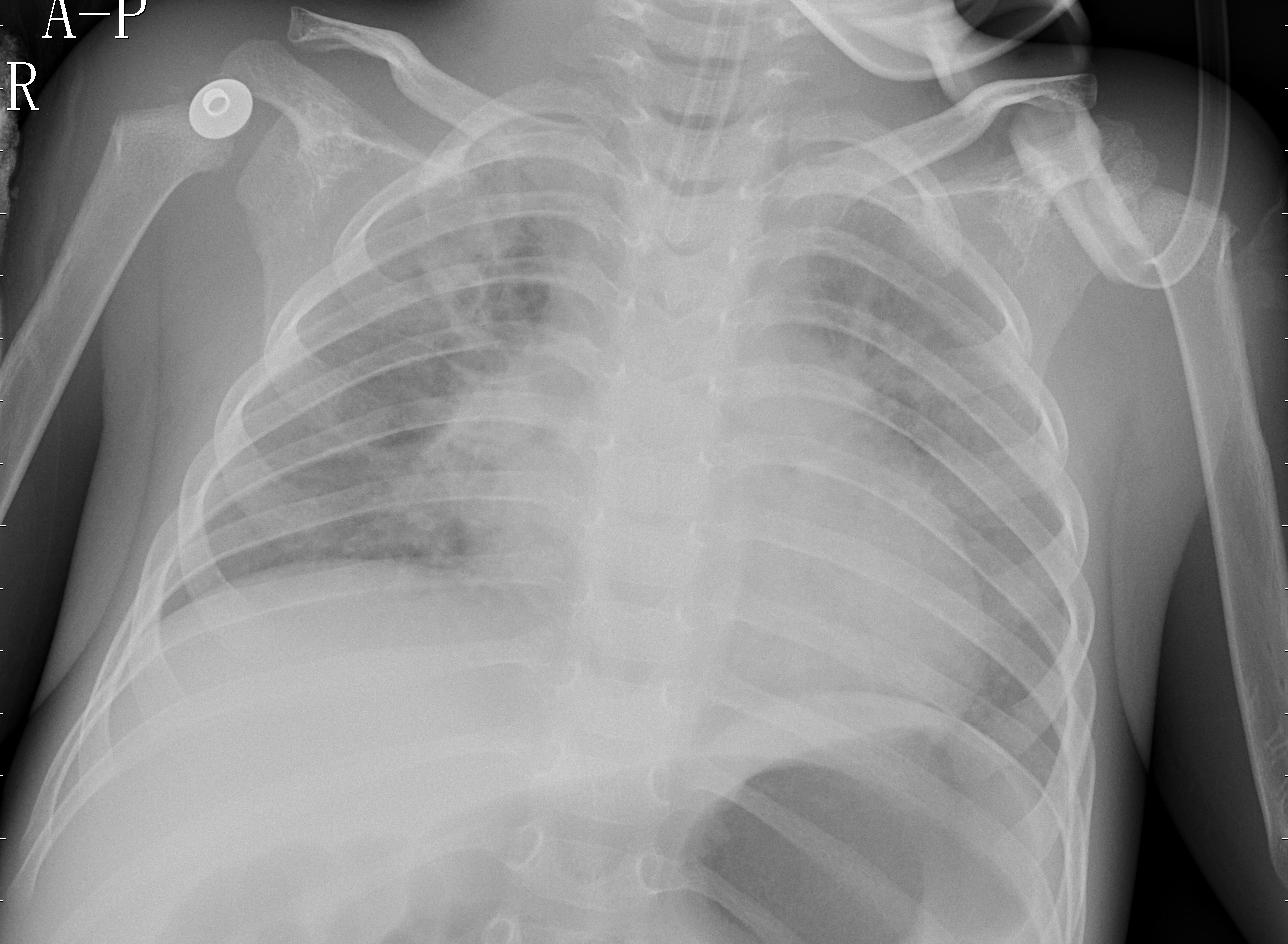
Diagnosis: PNEUMONIA